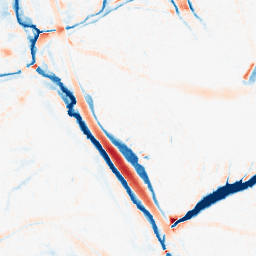
Category: morphological
Decomposition family: morphological_ellipse
Decomposition parameters: operation: average
width: 20
height: 20
Upsampling method: sinc_hamming
Upsampling parameters: scale: 2
kernel_size: 8
Upsampling scale: 2